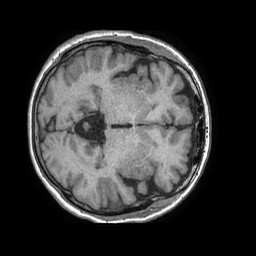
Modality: T1w
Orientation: axial
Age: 70
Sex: female
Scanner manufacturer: philips
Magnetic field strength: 1.5 T
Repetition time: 0.007786 s
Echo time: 0.003556 s